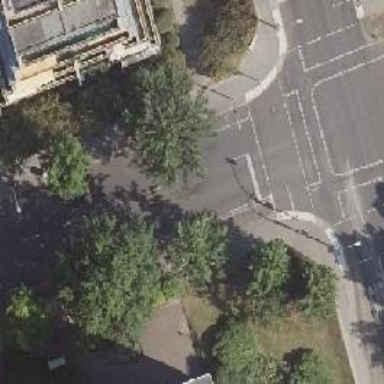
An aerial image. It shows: Road with traffic signals.